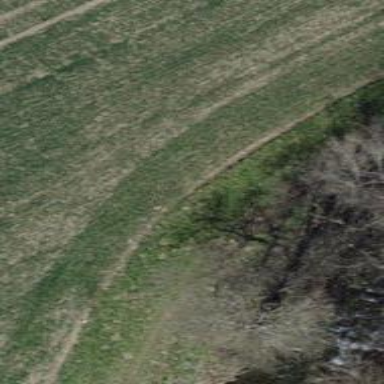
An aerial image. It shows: Path on the ground.